Question: I experimented with a Rake task with Cron. I started with no Ruby processes, then the Cron job started and spawned one process. The highlighted process below is what is run by Cron, which is expected:

I wanted to check if any records were being written to the database. I ran 'rails c' to enter the Rails console, and noticed that suddenly four other ruby processes showed up in my process list as above. Why would this happen? I think that running the console should create one other process and not four.
After quitting the console, I am left with three Ruby processes including the Rake task that is running.
I am using Rails 4.2.
It's not that I find this to be problematic, but I am curious why there would need to be more than one process for a REPL and then two leftover processes after the REPL is closed.
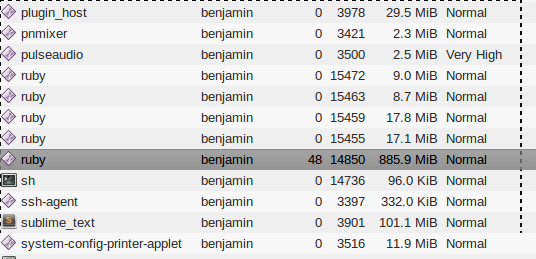
Answer: This is because of <URL> which has shipped with rails by default for a little while now.
You might notice that the second time you run 'rails c' is a lot faster than the first time. This is because the first time you run a springified script your app is loaded as normal and then forks to run what you requested. The second time around this loader script can just fork a second time, so you get a much faster startup. This possible because of these extra processes you have noticed.
You can see them by running
'''
spring status
'''
And you can kill them by running
'''
spring stop
'''